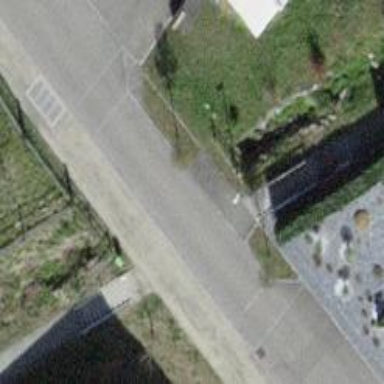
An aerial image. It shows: Set of steps on the road.